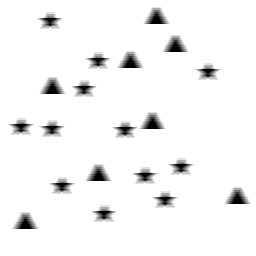
Squares: 0
Triangles: 8
Stars: 12
Total shapes: 20